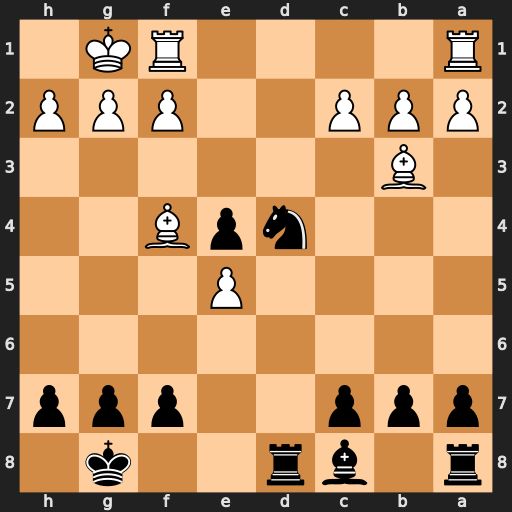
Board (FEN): r1br2k1/ppp2ppp/8/4P3/3npB2/1B6/PPP2PPP/R4RK1
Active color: b
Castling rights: -
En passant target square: -
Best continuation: Ne2+ Kh1 Nxf4